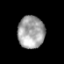
Tissue: prostate
Cell type: T cells
Senescence score: 0.3327
Nuclear area (px): 848
Mean DAPI intensity: 162.768